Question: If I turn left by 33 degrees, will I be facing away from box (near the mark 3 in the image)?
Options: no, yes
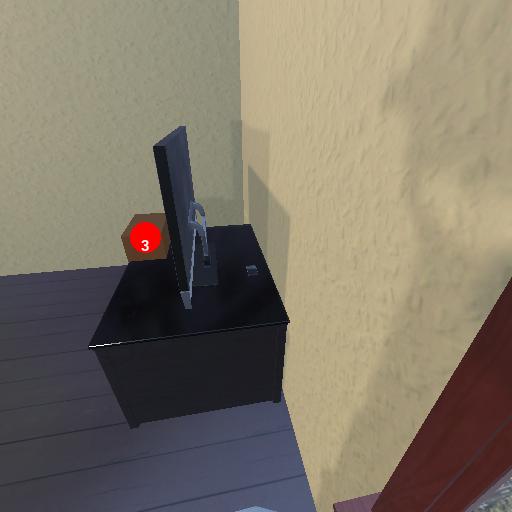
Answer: no